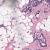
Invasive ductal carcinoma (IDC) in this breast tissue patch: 1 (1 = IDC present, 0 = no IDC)